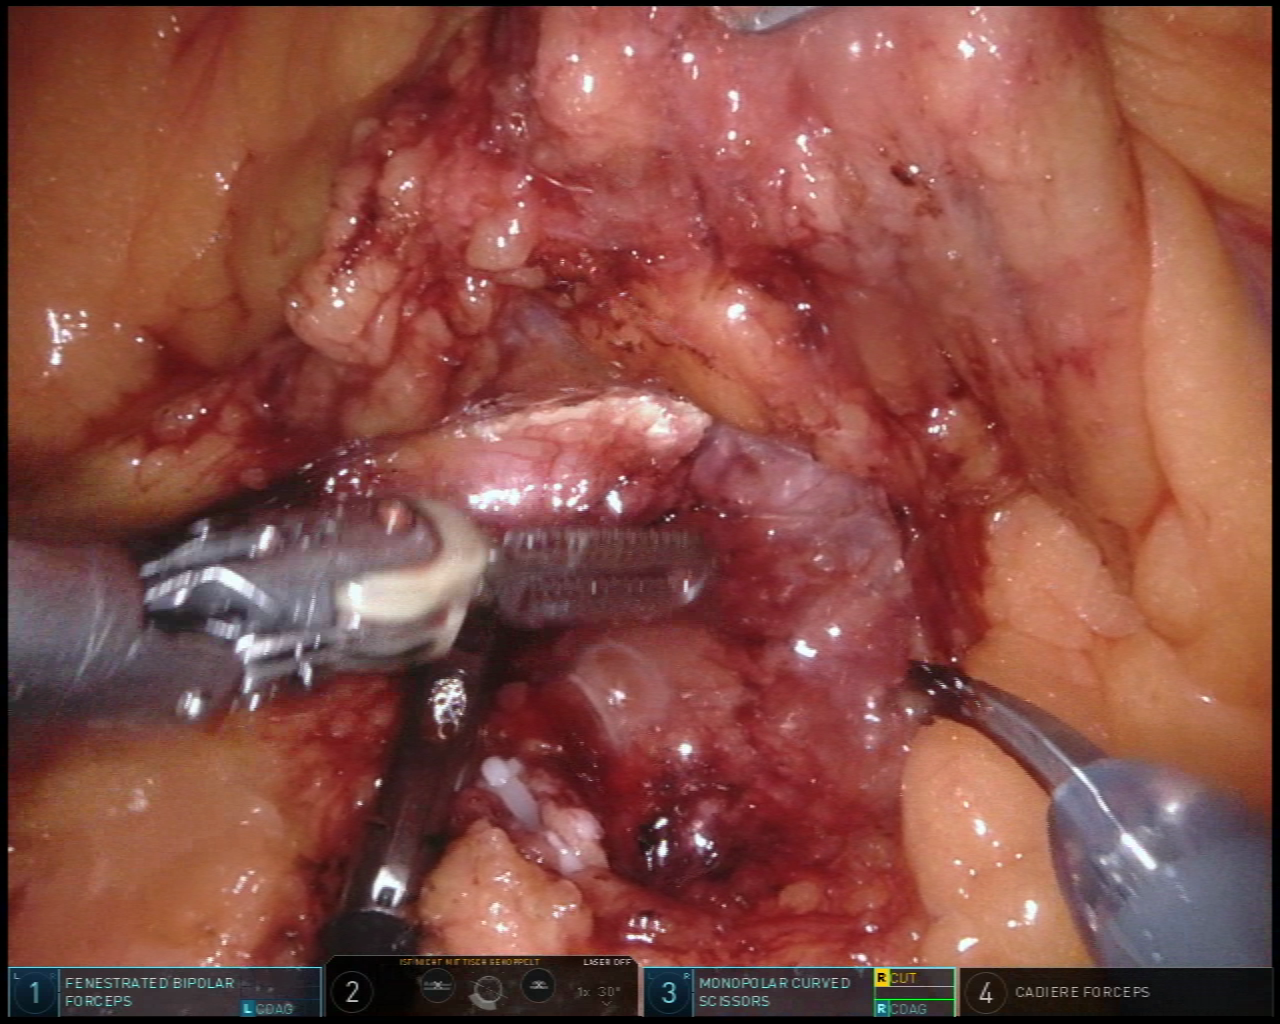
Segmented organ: ureter
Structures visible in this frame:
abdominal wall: no
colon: no
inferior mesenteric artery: no
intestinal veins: no
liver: no
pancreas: no
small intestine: no
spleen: no
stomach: no
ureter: yes
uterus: no
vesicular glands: no